Question: Hello Selenium IDE Friends,
if have to test by Selenium IDE if a value matches either pattern1 OR pattern2. In PHP i would write:
'''
if($value1 == $pattern1 or $value1 == $pattern2)
{
echo "match";
}
'''
Does anyone know, how to do this in Selenium IDE like this:

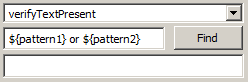
Answer: You can use the following regex pattern:
'''
regexp:(${pattern1}|${pattern2})
'''
Selenium source:
'''
<tr>
<td>verifyTextPresent</td>
<td>regexp:(${pattern1}|${pattern2})</td>
<td></td>
</tr>
'''